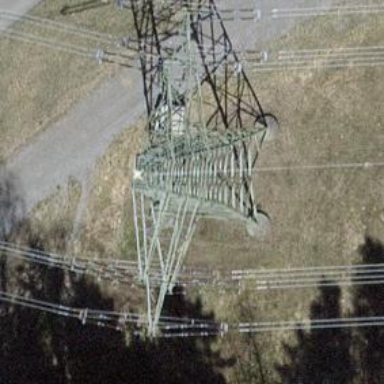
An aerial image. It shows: Power line is depicted.